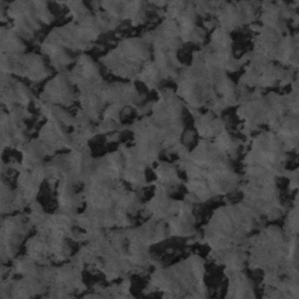
Label: frost